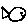
Label: fish